Question: I am trying to do what the title of the question says. Removing a single item from an array of objects. I am trying to remove a specific object using the '_id (ObjectID)'. I have written this query as it can be seen on the code below : '$pull: { 'ARRAY': {$elemMatch: {_id: idToRemove}}}'. What happens next may shock you. ALL items from the array are removed...
Here is the code from the nodeJS app that sends the query:
'var findOne = { 'User.username': req.user.User.username }; var query = { $pull: { 'User.Polls': {$elemMatch: {_id: req.body.pollID}}}}; User.findOneAndUpdate(findOne, query, function (err, response) {//EVERYTHING GOT REMOVED});'
Here is a photo of the mongod structure
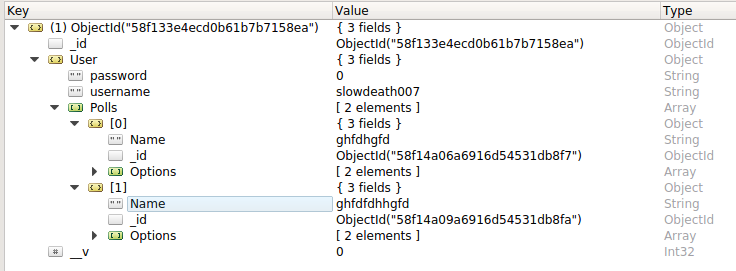
Answer: I solved it myself. I was using User.Polls._id which did not point into the array that i had(Polls). After that I got it to work by selecting the whole document using $elemMatch creating this bug. By removing $elemMatch my problem got solved. That's the final query $pull: { 'User.Polls': {_id: req.body.pollID}}